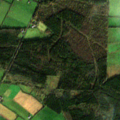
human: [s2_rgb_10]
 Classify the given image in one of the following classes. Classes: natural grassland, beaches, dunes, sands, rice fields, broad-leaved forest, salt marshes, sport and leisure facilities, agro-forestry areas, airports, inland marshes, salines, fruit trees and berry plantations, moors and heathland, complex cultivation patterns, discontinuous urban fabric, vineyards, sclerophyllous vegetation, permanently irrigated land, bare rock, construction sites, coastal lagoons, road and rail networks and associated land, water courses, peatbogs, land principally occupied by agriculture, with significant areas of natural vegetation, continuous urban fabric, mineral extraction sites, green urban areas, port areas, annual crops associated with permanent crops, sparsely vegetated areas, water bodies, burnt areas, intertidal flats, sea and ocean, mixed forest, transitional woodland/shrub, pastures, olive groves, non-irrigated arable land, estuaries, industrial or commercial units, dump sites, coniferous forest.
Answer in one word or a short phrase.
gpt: pastures, coniferous forest, mixed forest